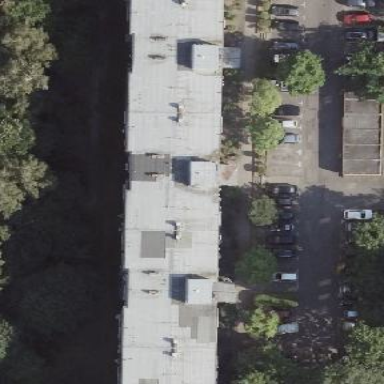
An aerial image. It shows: Gray apartments with flat roofs.